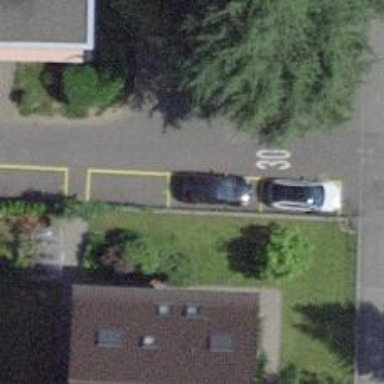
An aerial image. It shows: Parking lane with parallel orientation.